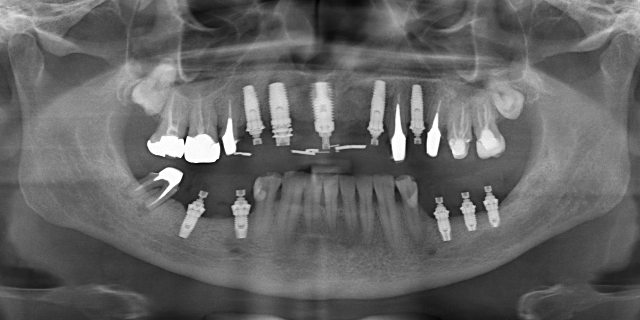
adult